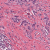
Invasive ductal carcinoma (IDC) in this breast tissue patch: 1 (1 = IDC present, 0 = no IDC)